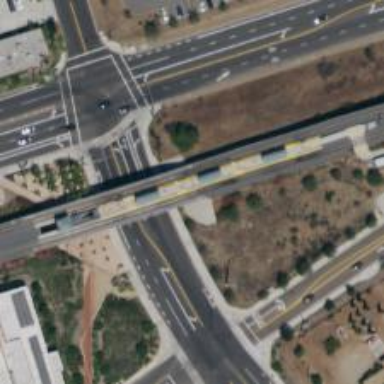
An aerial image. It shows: Light rail bridge.